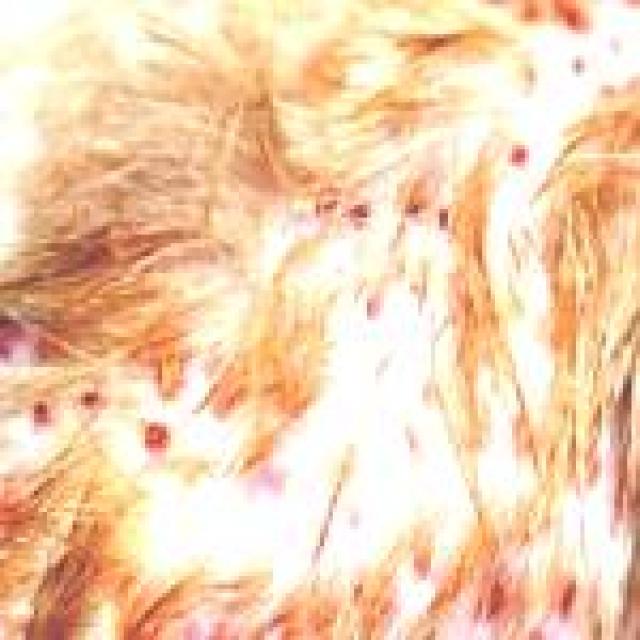
Canine fungal skin infection — characterized by alopecia, scaling, crusting, and circular lesions. Common agents include Malassezia and Candida species.